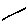
Label: line